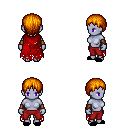
a pixel art fantasy rpg character, female body template, dark elf, purple skin, red tattered cape, red pants, dark blonde plain hairstyle, cloth bracers, black slippers, four views (front, back, left, right), 2x2 character sprite sheet, small pixel art, hard edges, no anti-aliasing